Field crop: maize
Growth stage: 2
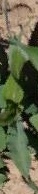
Species: maize